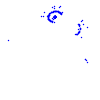
Particle: kaon